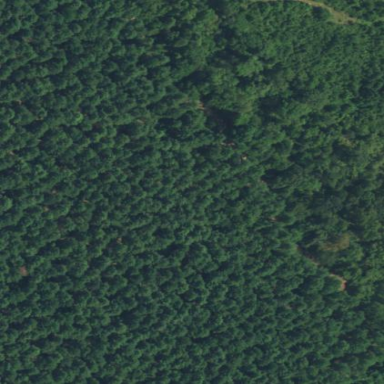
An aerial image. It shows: Evergreen forest with needle-leaved trees.